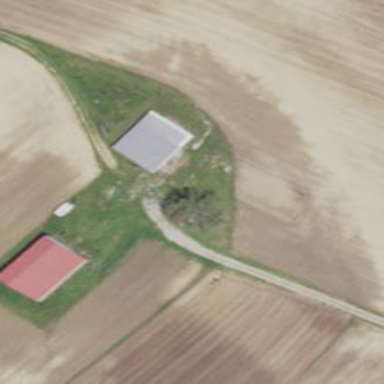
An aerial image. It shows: Farmyard area.